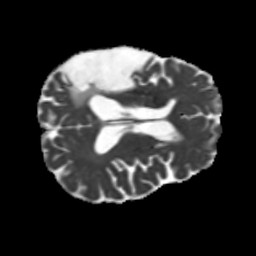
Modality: MD
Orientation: axial
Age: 66
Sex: male
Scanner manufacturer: siemens
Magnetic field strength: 3 T
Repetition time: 5.25 s
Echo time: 0.08 s